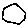
Label: hexagon